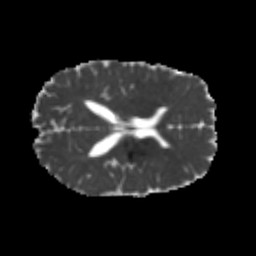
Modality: MD
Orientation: axial
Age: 21
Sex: male
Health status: healthy
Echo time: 0.074 s